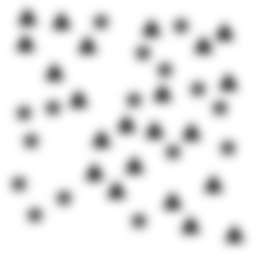
Squares: 0
Triangles: 22
Stars: 16
Total shapes: 38